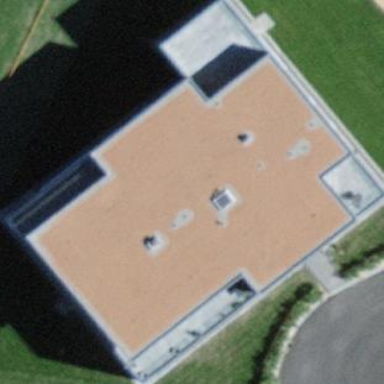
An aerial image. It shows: Building with apartments and flat roof.